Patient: sex F, age 48
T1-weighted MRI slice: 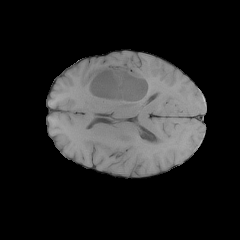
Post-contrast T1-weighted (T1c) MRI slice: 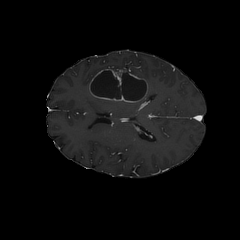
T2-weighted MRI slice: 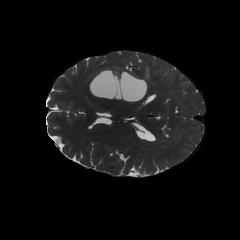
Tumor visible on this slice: yes
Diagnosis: Glioblastoma, IDH-wildtype
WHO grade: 4